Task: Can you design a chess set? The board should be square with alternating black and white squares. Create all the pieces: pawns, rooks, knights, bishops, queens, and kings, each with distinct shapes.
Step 3293:
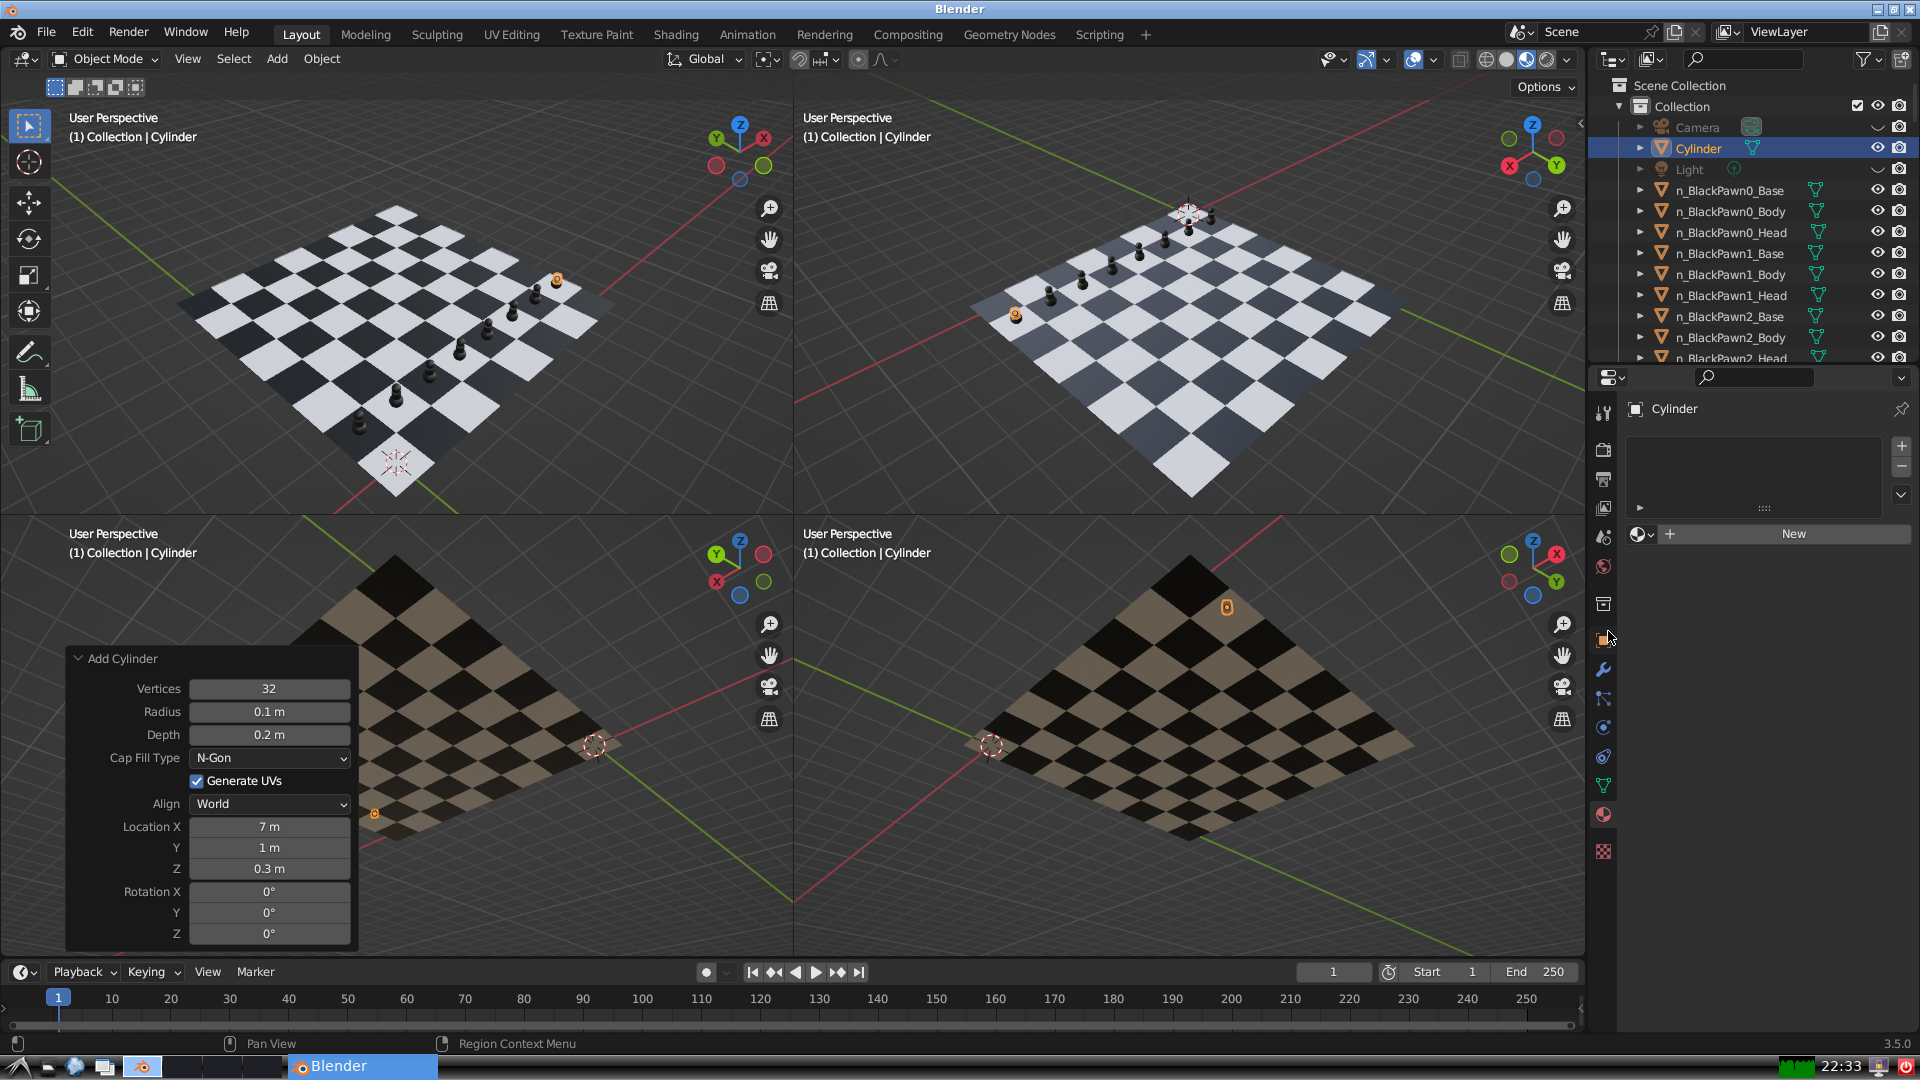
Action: click: no